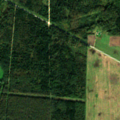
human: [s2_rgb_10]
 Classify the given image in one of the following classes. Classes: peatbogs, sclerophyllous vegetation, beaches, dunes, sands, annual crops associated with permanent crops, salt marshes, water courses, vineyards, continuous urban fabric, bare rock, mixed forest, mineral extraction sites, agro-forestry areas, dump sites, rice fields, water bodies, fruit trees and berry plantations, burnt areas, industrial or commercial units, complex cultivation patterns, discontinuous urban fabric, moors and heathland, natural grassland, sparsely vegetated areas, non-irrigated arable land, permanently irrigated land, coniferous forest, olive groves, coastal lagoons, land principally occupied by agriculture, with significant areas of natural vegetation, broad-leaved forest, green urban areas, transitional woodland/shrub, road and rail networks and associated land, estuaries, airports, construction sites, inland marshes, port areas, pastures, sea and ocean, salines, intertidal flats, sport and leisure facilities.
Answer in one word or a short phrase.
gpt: non-irrigated arable land, land principally occupied by agriculture, with significant areas of natural vegetation, broad-leaved forest, mixed forest, transitional woodland/shrub